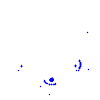
Particle: pion